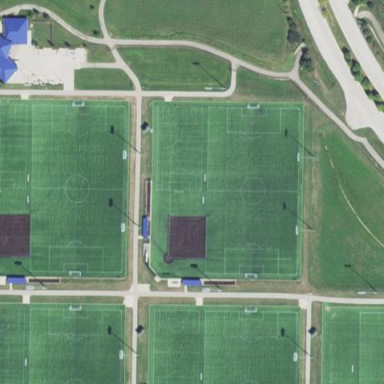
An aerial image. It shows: Soccer pitch designated for leisure and sports activities.